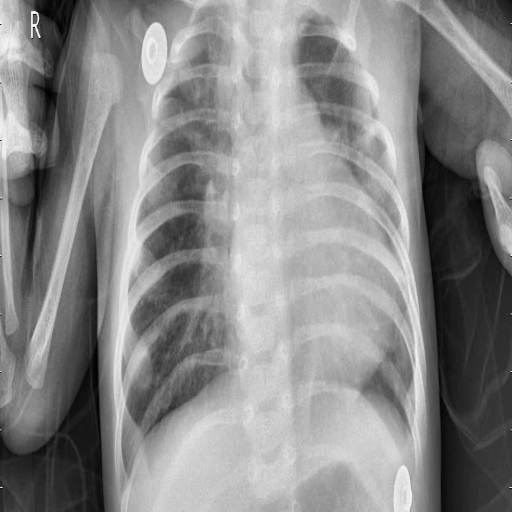
Finding: PNEUMONIA